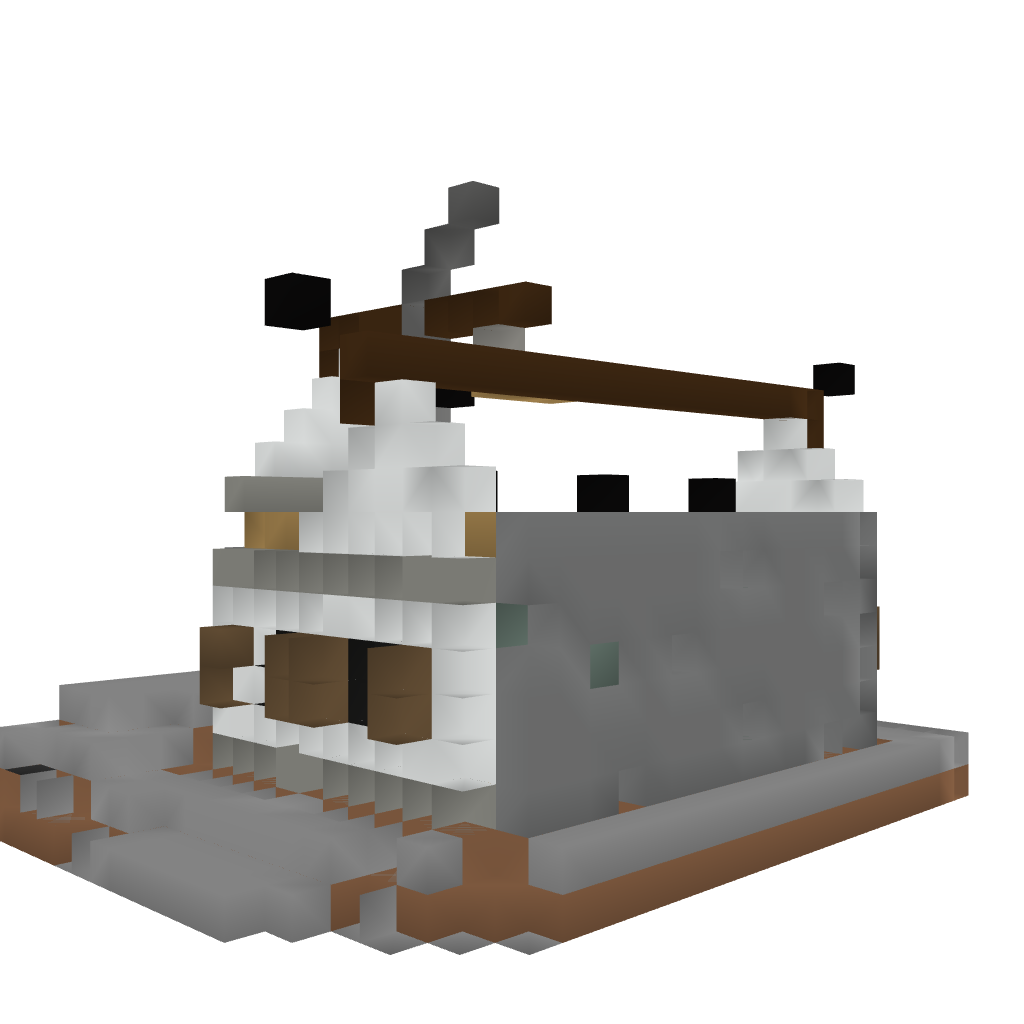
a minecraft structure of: Tudor Style Bakery/Shop